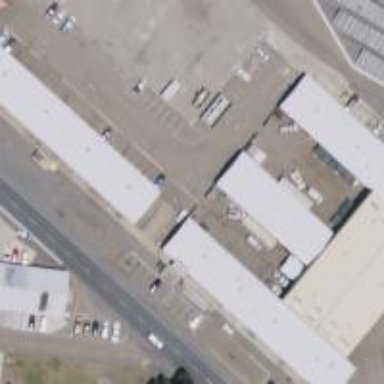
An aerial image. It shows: Warehouse.